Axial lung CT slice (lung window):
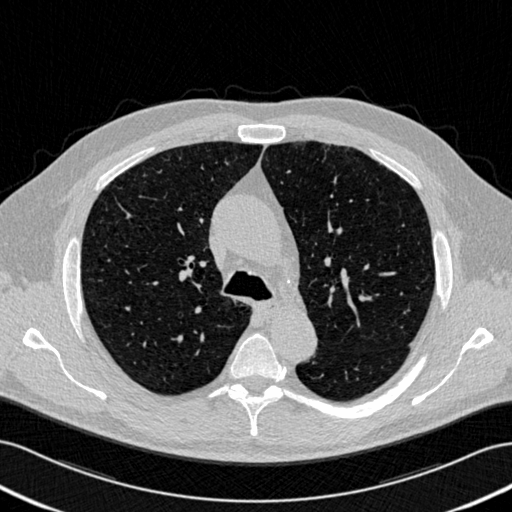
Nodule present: no